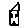
Label: house